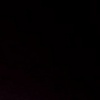
Label: space